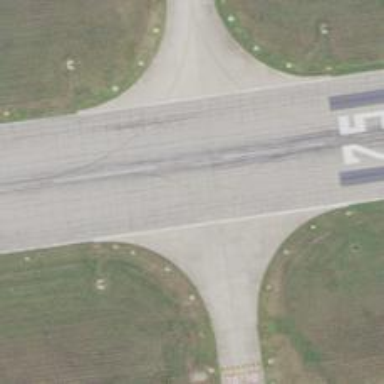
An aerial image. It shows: View of taxiway at the airport.